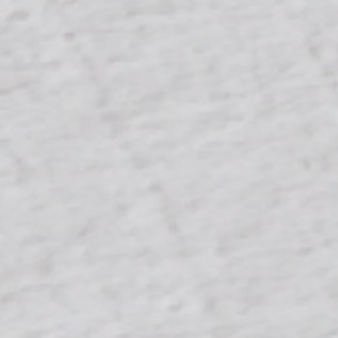
Label: other